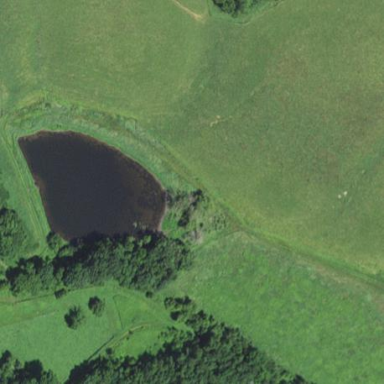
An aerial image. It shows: Peaceful pond surrounded by nature.